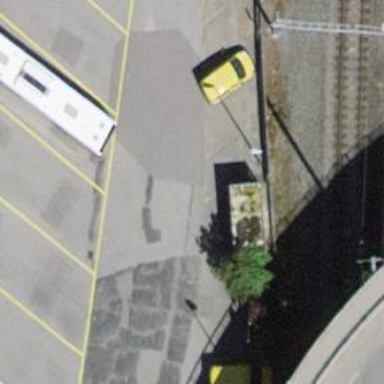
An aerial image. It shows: Platform at public transport location with shelter.